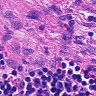
Metastatic tissue present: no